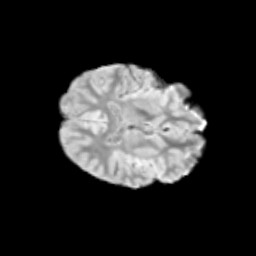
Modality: T2w
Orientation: axial
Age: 10
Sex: male
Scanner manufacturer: siemens
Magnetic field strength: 3 T
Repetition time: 3.8 s
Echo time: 0.07 s